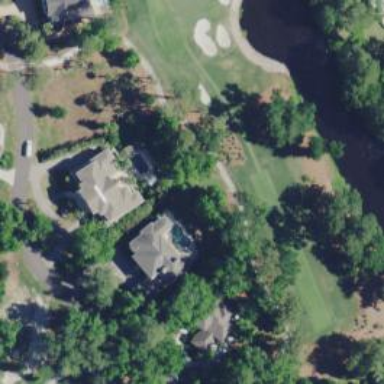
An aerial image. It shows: Golf cartpath that is also road path.